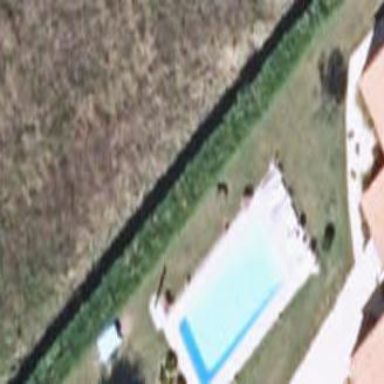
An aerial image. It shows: Swimming pool located in leisure land.